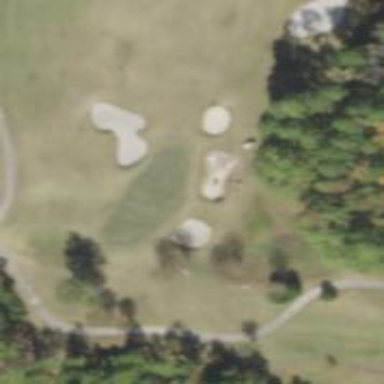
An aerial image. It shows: Golf hole.